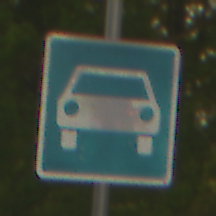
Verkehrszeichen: Kraftfahrstrasse
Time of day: SunriseSunset
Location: Outdoor (RoadRail)
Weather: Clear
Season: NotSpecified
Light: Natural